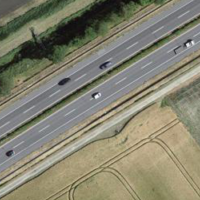
EUNIS habitat code: 57
Species observed at this site:
Ardea alba